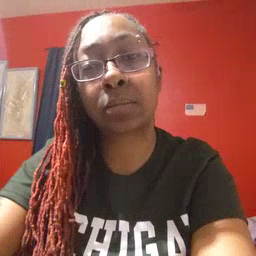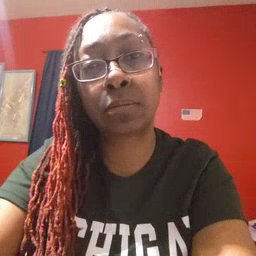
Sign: aunt